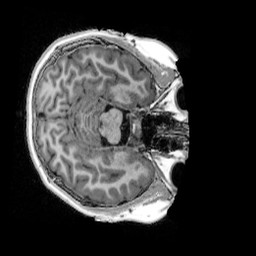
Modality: UNIT1_denoised
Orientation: axial
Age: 12
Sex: female
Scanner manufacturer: siemens
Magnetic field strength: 3 T
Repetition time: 4 s
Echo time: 0.00303 s